Fundus camera: zeiss
Shooting center: fovea
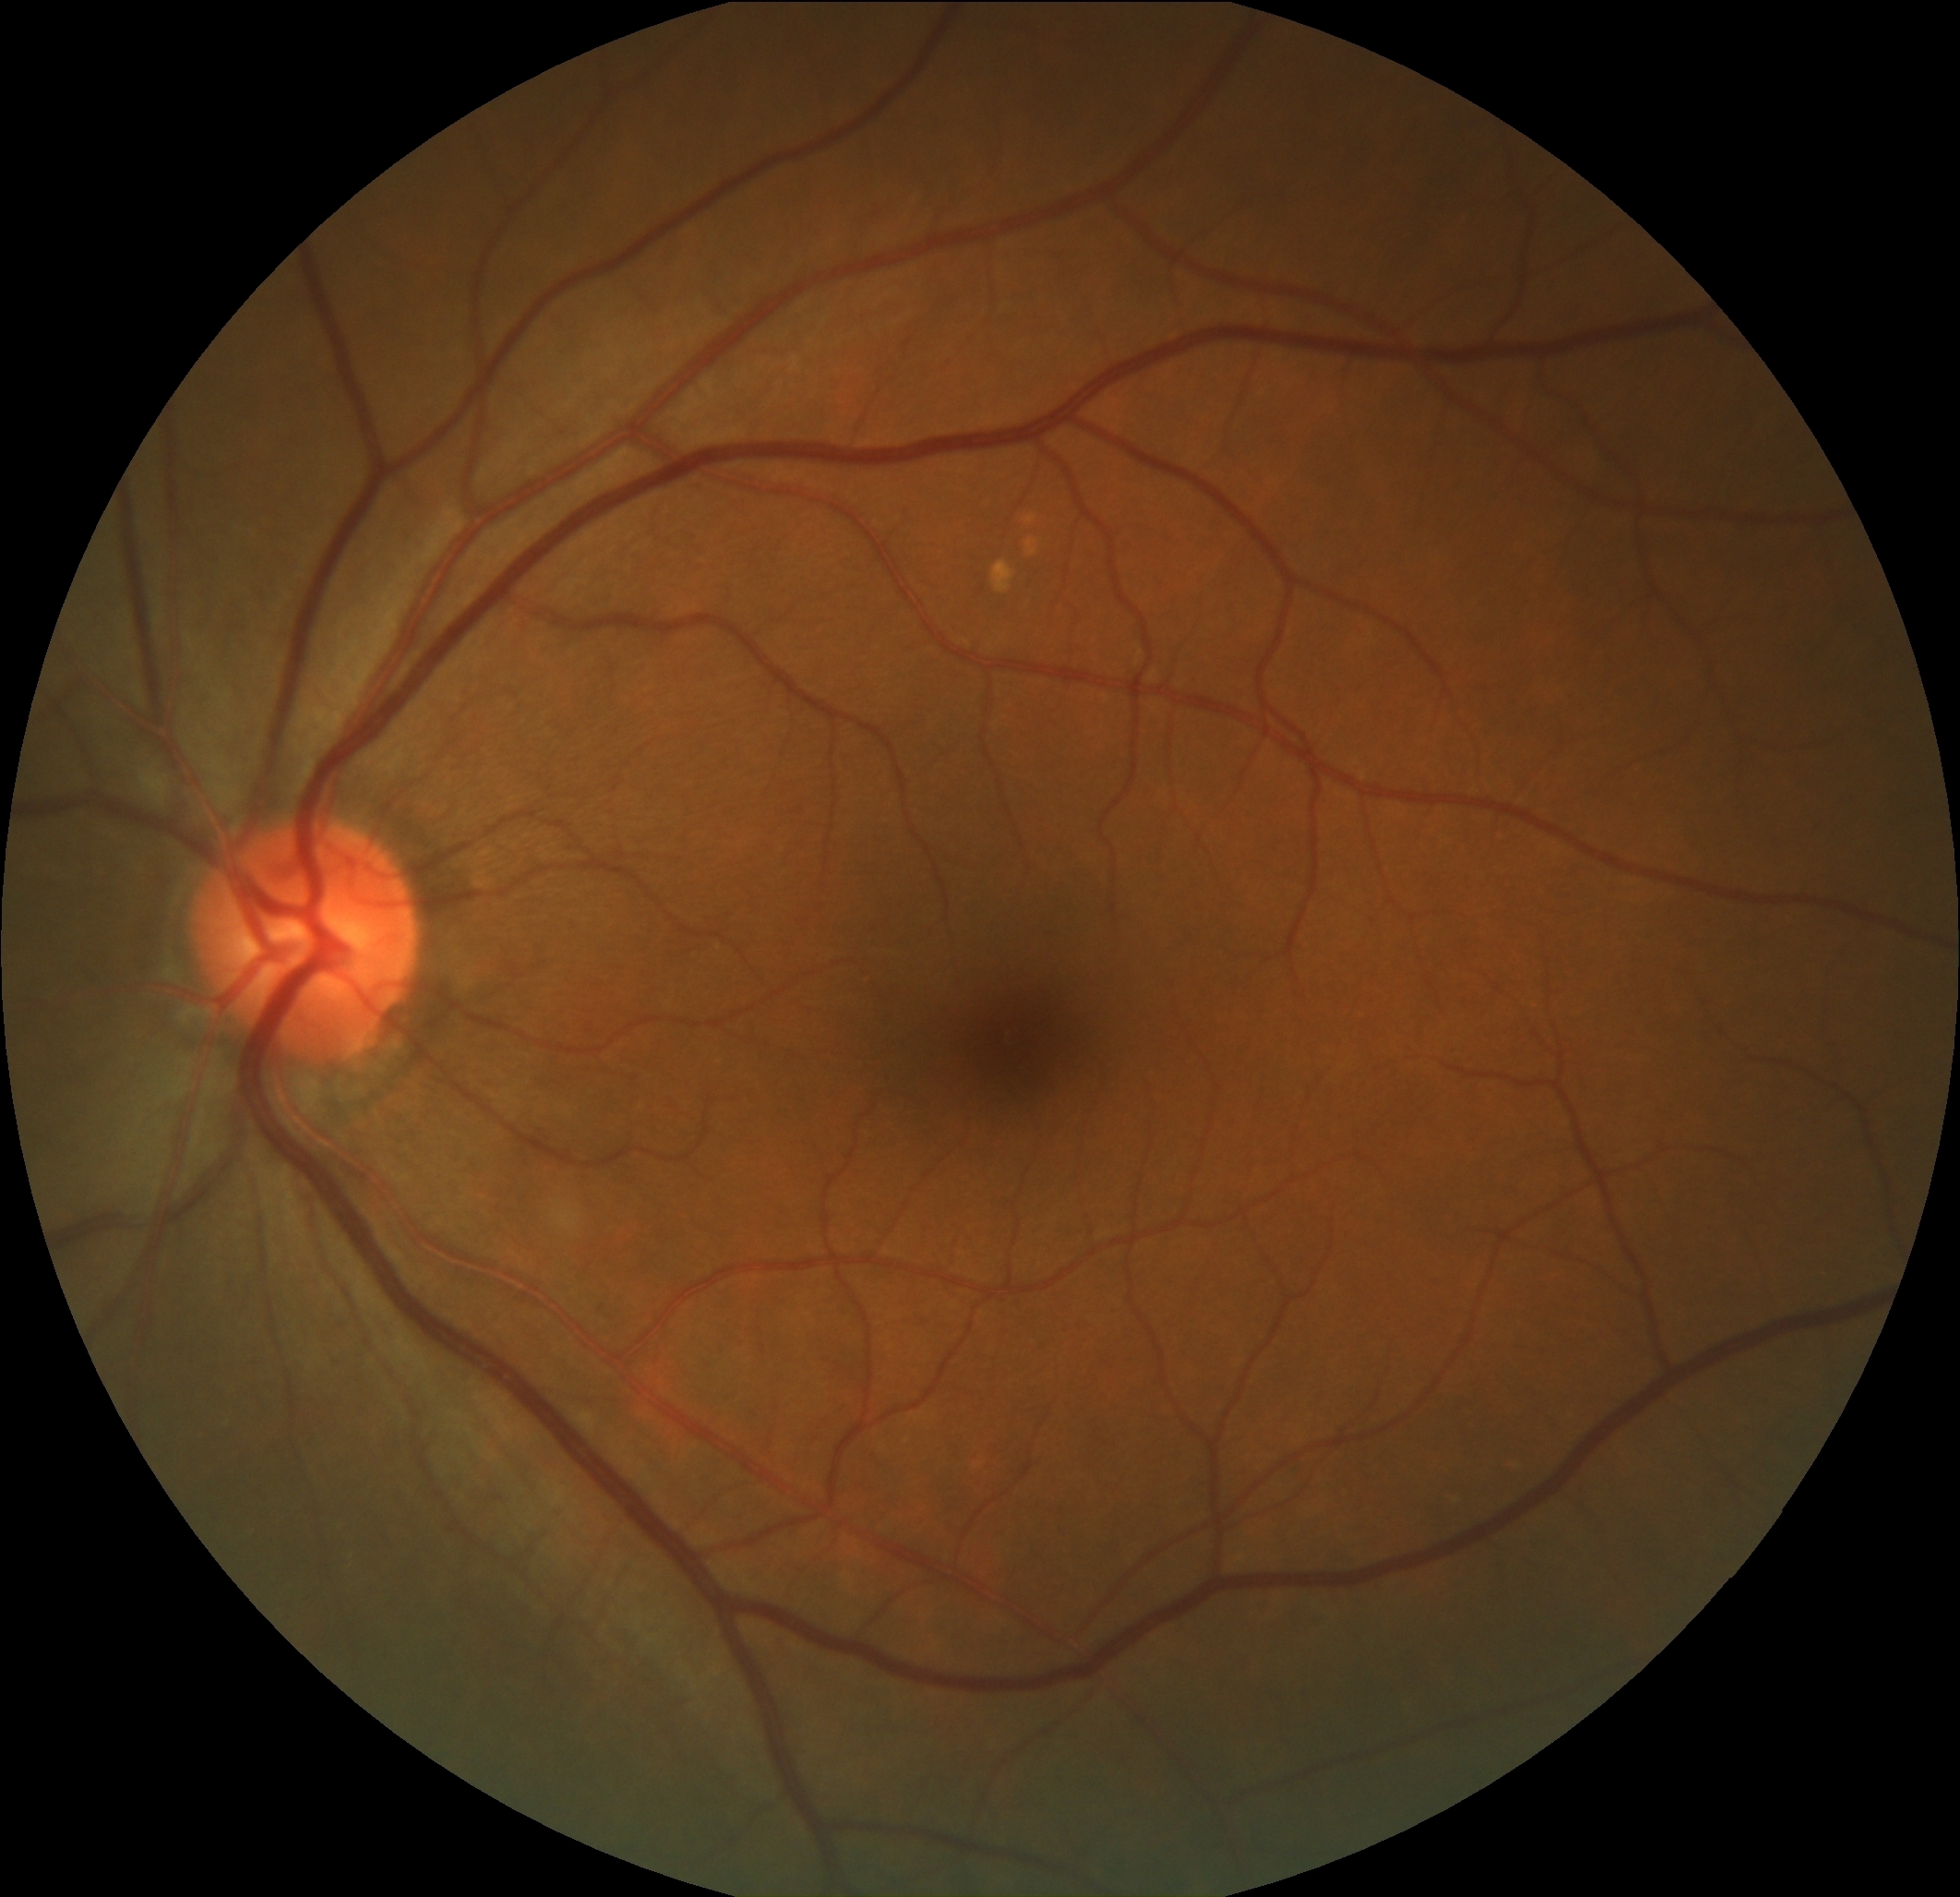
Pathologic myopia: no
Patchy retinal atrophy: absent
Retinal detachment: absent